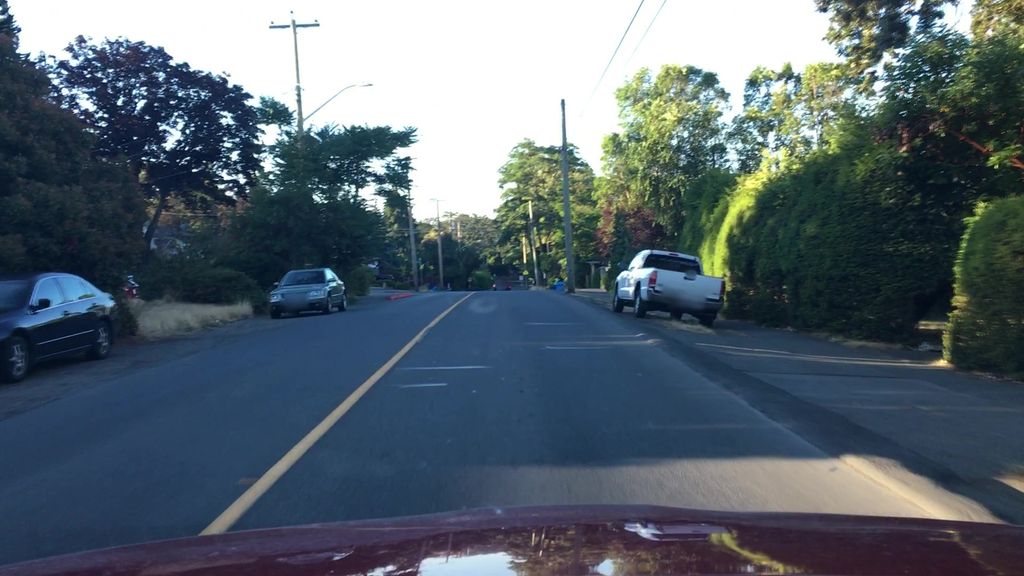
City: victoria